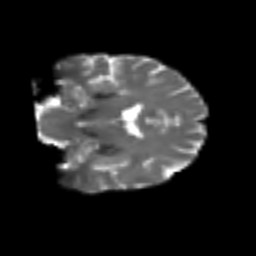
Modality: T2w
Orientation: coronal
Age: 63
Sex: female
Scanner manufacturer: siemens
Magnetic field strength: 3 T
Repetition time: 4.987 s
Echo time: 0.0792 s